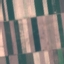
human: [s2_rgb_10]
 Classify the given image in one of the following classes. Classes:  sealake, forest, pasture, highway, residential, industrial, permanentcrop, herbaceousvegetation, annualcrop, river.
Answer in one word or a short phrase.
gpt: AnnualCrop